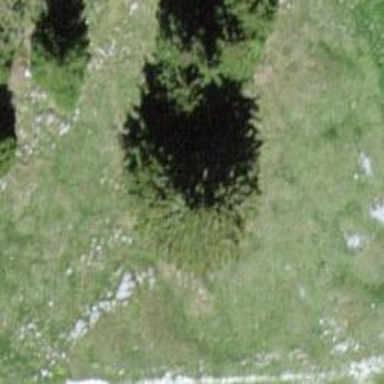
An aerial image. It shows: Needle-leaved tree in natural setting.